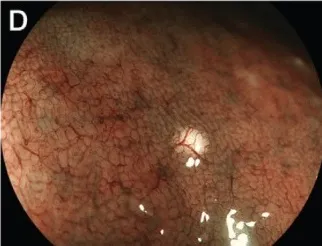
Endoscopic images of Case 1. Blue laser imaging. Show deposition of slightly elevated, round, white substance and microvasculature on its surface, which are consistent with reported features of white globe appearance.
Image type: endoscopy (gi_endoscopy)